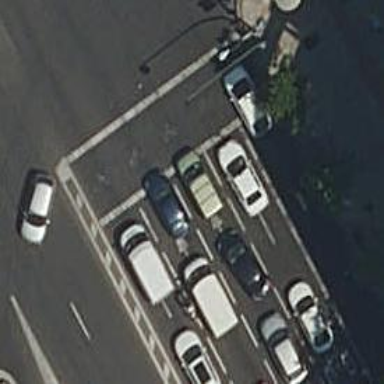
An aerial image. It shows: Crossing with traffic signals.